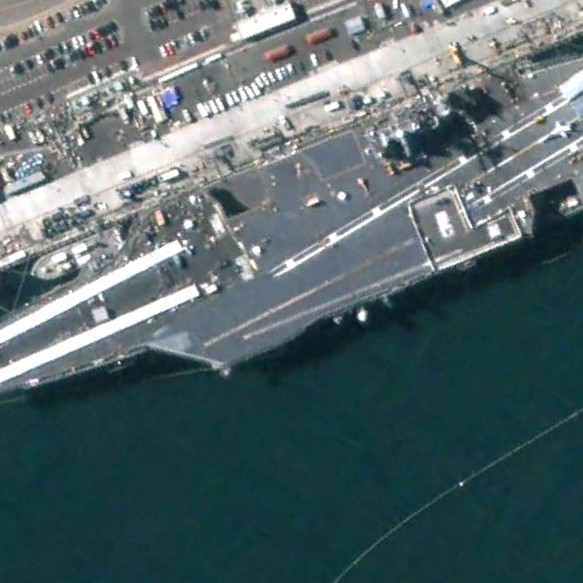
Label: Nimitz-class_aircraft_carrier